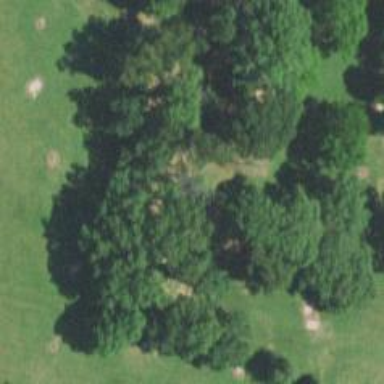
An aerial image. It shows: Disc golf hole.